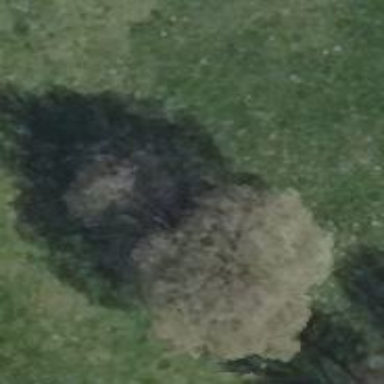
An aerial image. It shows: Deciduous tree with broadleaved leaves.